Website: bh-photo
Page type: customer-info-address
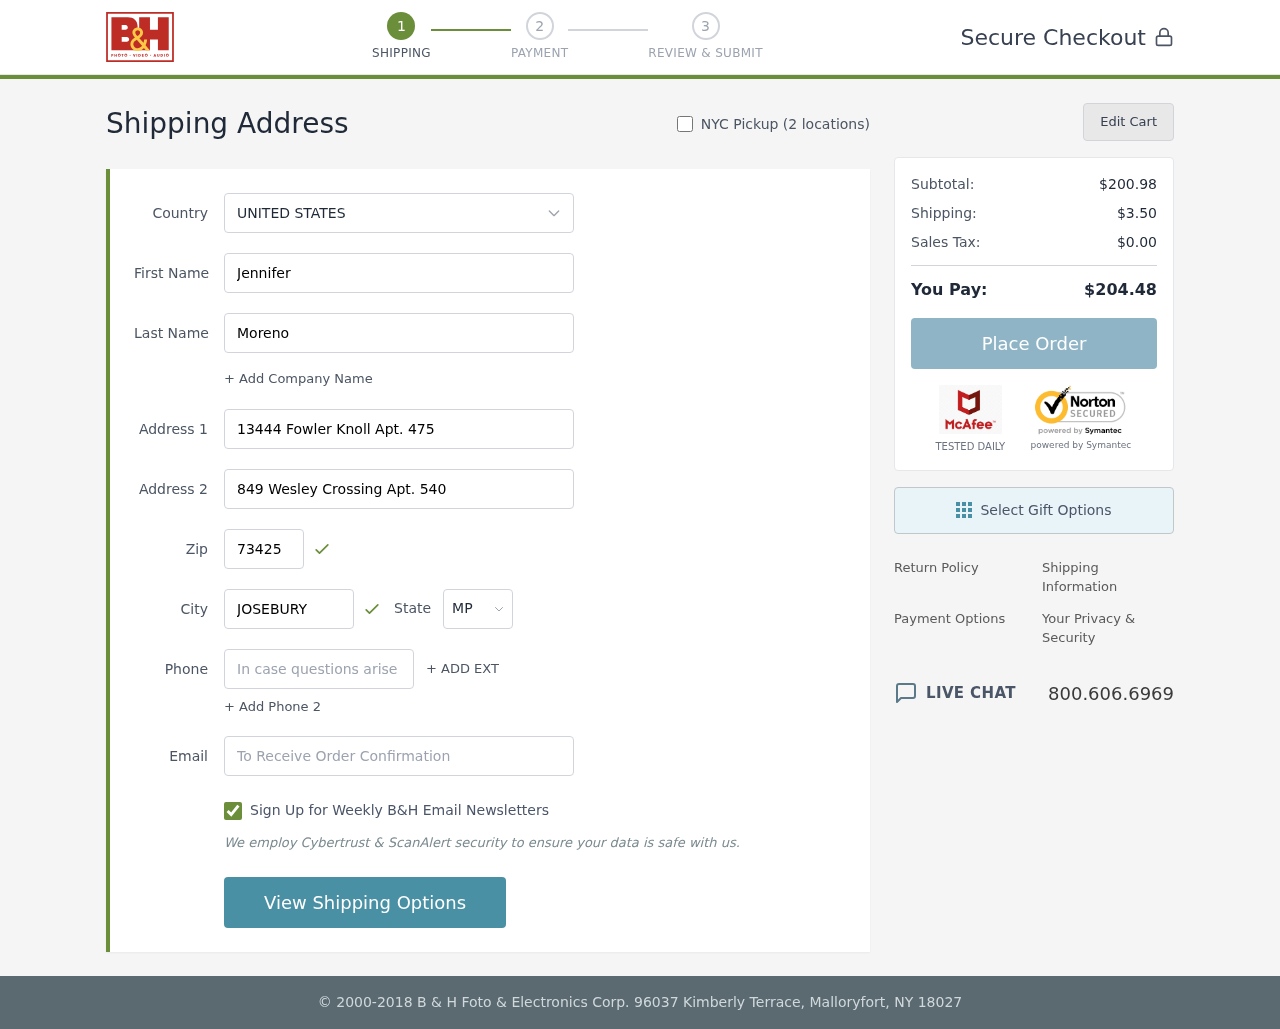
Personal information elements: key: PII_CITY
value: Josebury
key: PII_COUNTRY
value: United States
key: PII_EMAIL
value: jmoreno@gmail.com
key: PII_FIRSTNAME
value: Jennifer
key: PII_LASTNAME
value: Moreno
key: PII_PHONE
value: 6862954224
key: PII_POSTCODE
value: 73425
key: PII_STATE_ABBR
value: MP
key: PII_STREET
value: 13444 Fowler Knoll Apt. 475
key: PII_STREET2
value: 849 Wesley Crossing Apt. 540
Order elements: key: ORDER_SUBTOTAL
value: $200.98
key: ORDER_SHIPPING_COST
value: $3.50
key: ORDER_TAX
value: $0.00
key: ORDER_TOTAL
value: $204.48